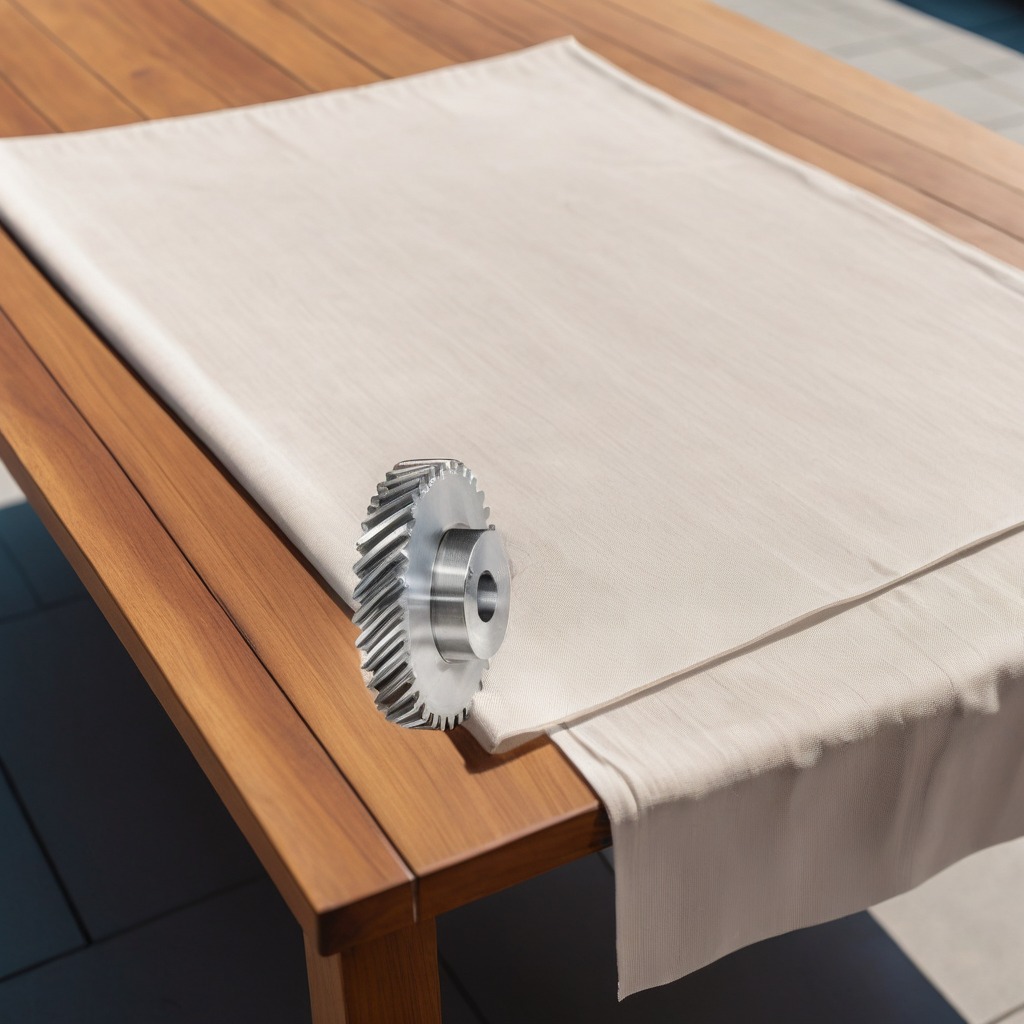
A steel gear with teeth lies on the wooden table in the outdoor workshop during daytime bright natural light soft shadows worn but beneath the cloth.